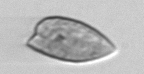
Label: Prorocentrum_dentatum